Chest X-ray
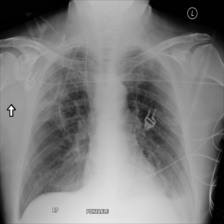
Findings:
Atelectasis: negative
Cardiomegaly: negative
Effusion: positive
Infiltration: positive
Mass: negative
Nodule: negative
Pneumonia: negative
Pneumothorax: negative
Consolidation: negative
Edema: negative
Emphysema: negative
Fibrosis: negative
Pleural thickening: negative
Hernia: negative